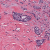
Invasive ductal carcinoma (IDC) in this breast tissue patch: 1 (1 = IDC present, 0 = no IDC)